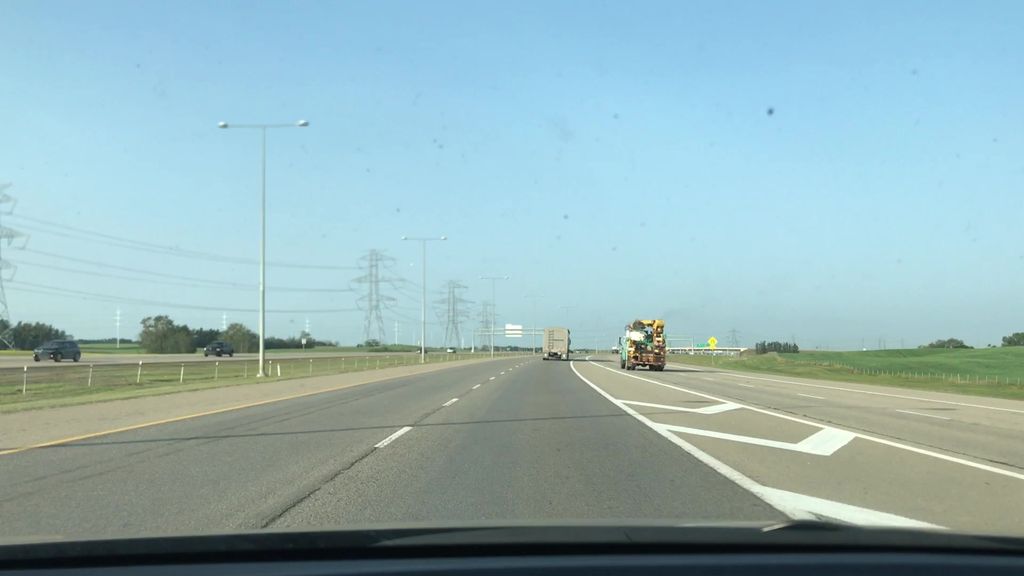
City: edmonton